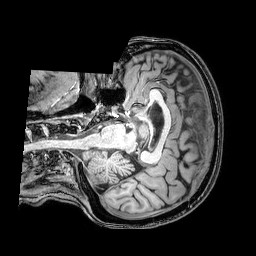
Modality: T1w
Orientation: axial
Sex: female
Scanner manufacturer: philips
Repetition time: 0.008155 s
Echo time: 0.00374 s